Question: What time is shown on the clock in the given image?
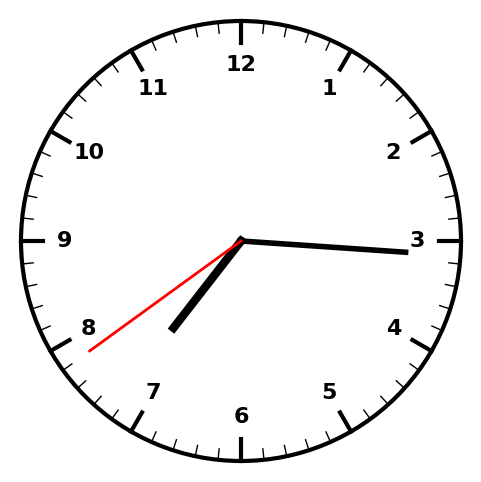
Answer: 07:15:39